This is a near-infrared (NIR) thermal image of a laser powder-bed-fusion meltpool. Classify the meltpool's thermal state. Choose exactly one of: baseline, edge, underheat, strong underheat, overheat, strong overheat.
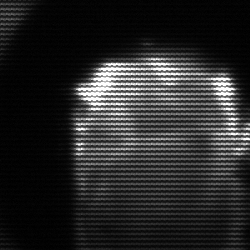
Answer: baseline